Question: I'm trying to create a plot in which the x-axis has a probability scale and the y-axis is log-10-scaled. I'll start with my data, which can be found as a text file here:
<URL>
I want to plot two data series based on the factor "Site", as you can see from the data. Well, when I go to plot the data, I naturally use 'scale_x_continuous' with the 'trans='probit'' option to generate a probability plot scale. I also generated a vector of breaks to use for the probability axis, named 'ybreaks':
'ybreaks <- c(1,2,5,10,20,30,40,50,60,70,80,90,95,98,99,99.5,99.9)/100'
'''
ggplot(Site1A, aes(x=Prob, y=Volume))+
geom_point(aes(colour=factor(Site)))+
geom_line(aes(colour=factor(Site)))+
scale_x_continuous(trans='probit', minor_breaks=ybreaks)+
scale_y_log10(labels = comma, breaks=c(.001,.01,.1,1,10,100))+
labs(x="Exceedance Probability", y="Volume (cubic feet)")+
scale_colour_discrete(name="Location", breaks=c("X1Ain","X1Aout"), labels=c("In","Out"))+
theme(panel.background = element_rect(fill='#FFFFFF', colour = 'gray'),
axis.text.y = element_text(colour="black", size=18),
axis.text.x = element_text(colour="black", size=12),
axis.title.y = element_text(size=24),
axis.title.x = element_text(size=24, vjust=.1),
legend.text=theme_text(size=23),
legend.title=theme_text(size=23),
legend.title=element_text())
'''
Plot of the code is shown below:

As you can see, I'm trying to get minor gridlines for the probability axis to line up with the actual breaks, but it seems shrunken to some unknown scale. Also, the scale for the log axis is off (the breaks I'm specifying aren't lining up with the axis intervals for a log10 scale). How do I correct this? Thanks for any input you might have.
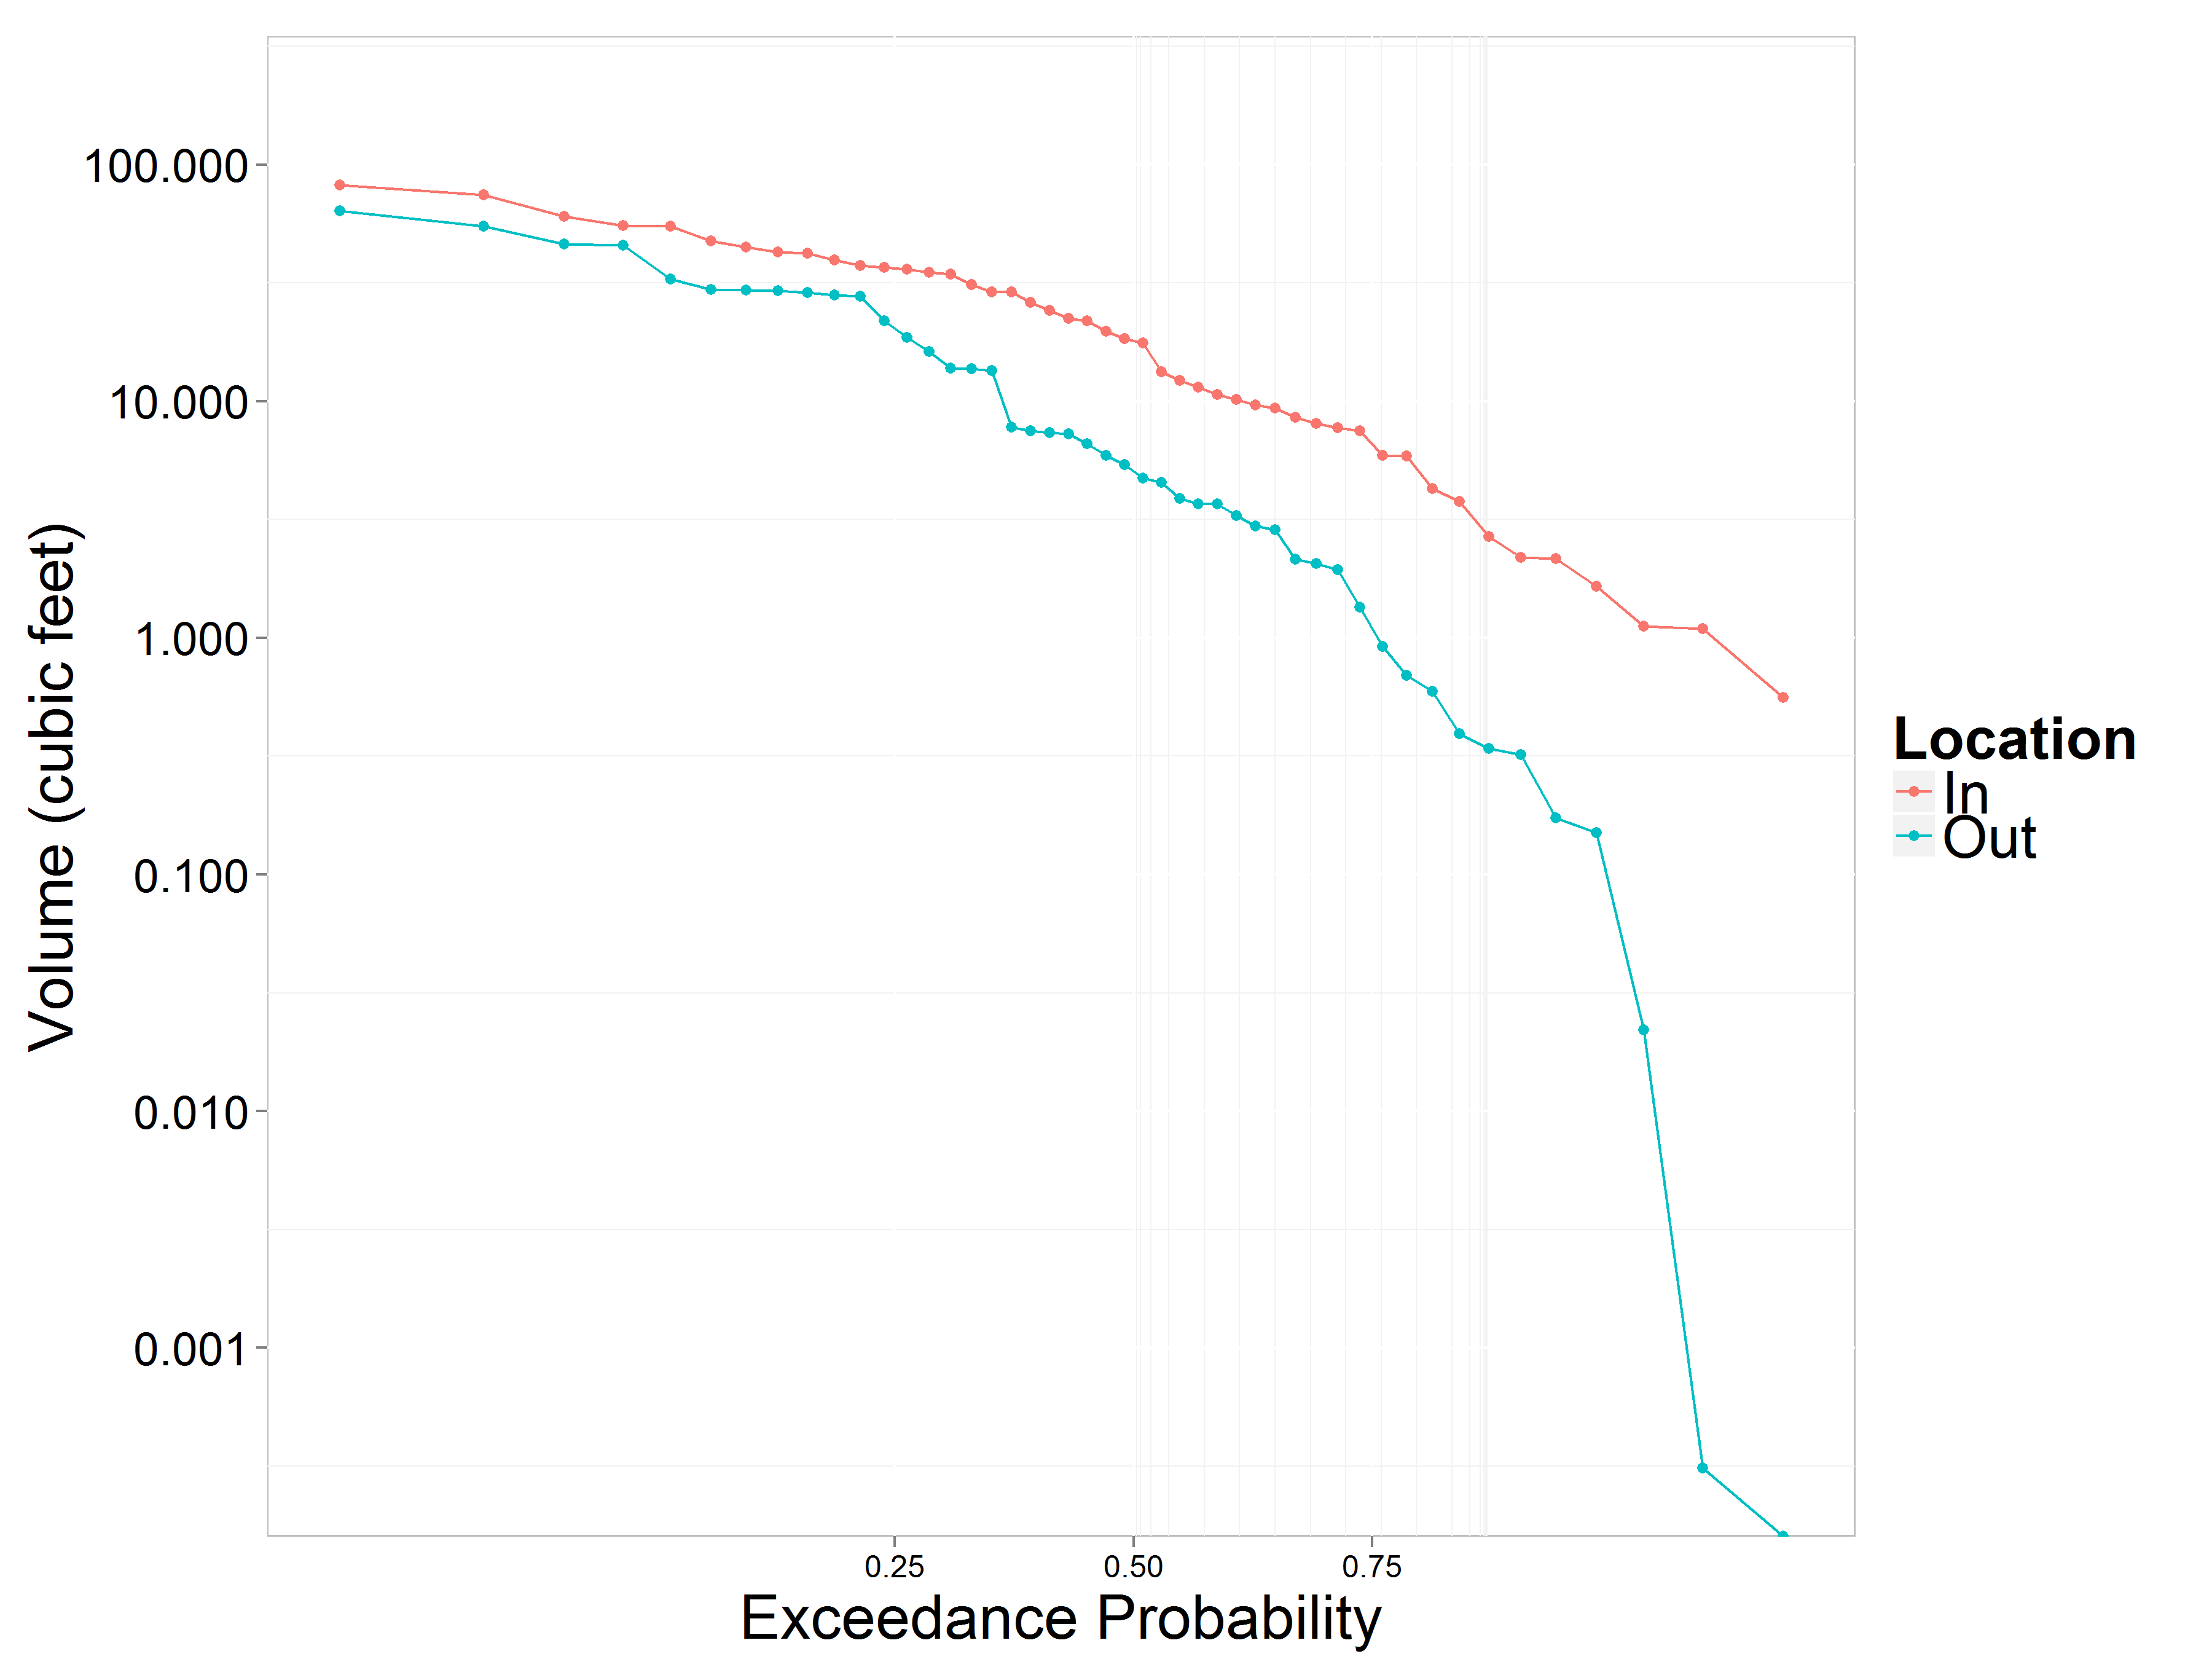
Answer: Apparently minor_breaks does not transform by itself. It should work if you use transform yourself with 'qnorm':
'''
scale_x_continuous(trans='probit', minor_breaks=qnorm(ybreaks))
'''